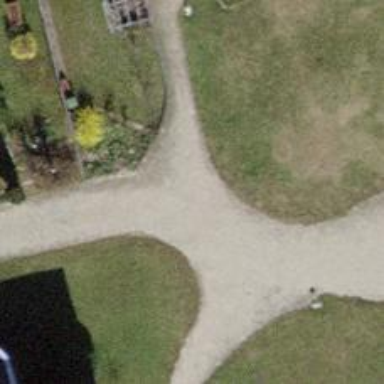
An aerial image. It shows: Footway surfaced with paving stones.